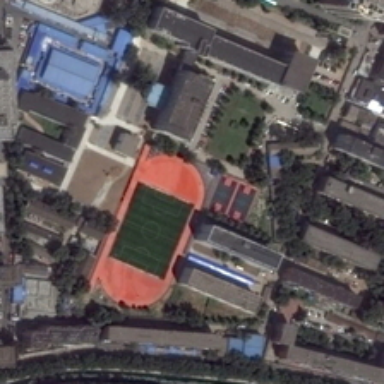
Many buildings and green trees are around a playground with two basketball fields in a school .